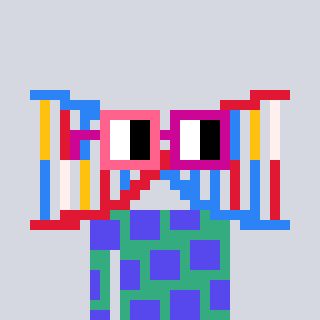
a pixel art character with square pink and red glasses, a dna-shaped head and a teal-colored body on a cool background